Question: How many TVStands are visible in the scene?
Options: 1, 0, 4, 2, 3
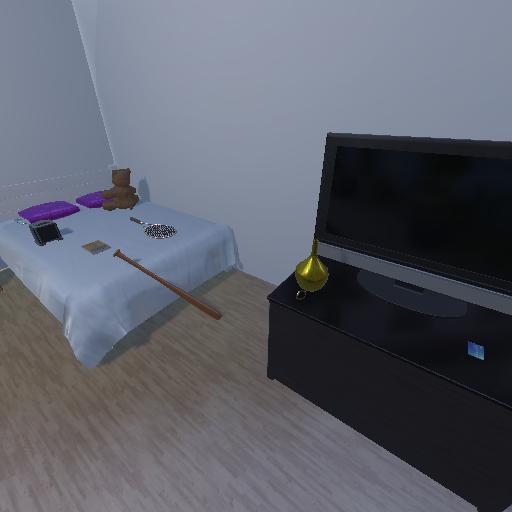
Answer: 1